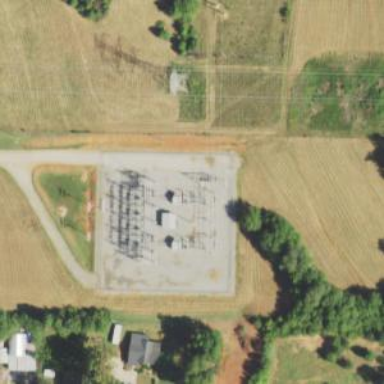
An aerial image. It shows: Distribution level power substation surrounded by fence.